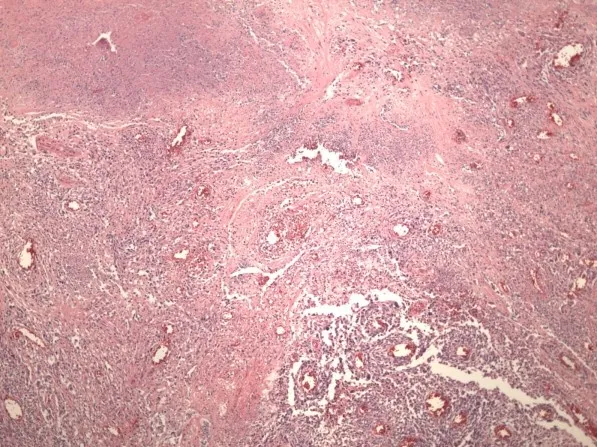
An area of the tumor showing hemorrhagic infarction and shadow outlines of destructed blood vessels (x100, Hematoxylin and Eosin).
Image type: pathology (h&e)